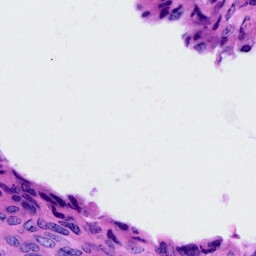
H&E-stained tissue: Cervix